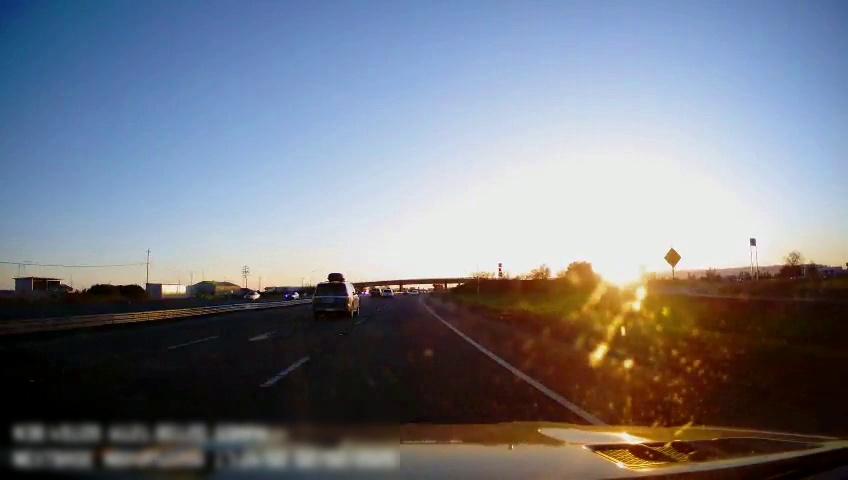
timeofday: Day
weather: Sunny
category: Drivable Space
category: Drivable Space
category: Vehicles | SUV
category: Vehicles | SUV
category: Vehicles | SUV
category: Vehicles | SUV
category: Vehicles | SUV
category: Lanes | Alternate Lane
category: Lanes | Alternate Lane
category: Lanes | Current Lane
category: Lanes | Alternate Lane
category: Traffic | Signs